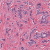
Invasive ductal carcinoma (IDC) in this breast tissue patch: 1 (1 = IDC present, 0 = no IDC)